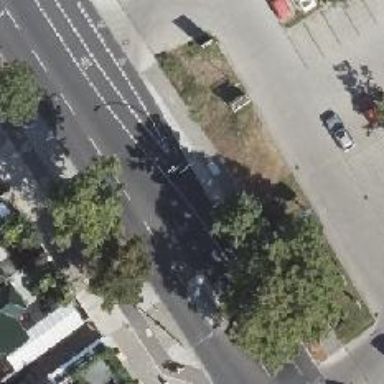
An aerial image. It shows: Primary highway with asphalt surface. It has sidewalks on both sides. There is cycle lane on the left and cycle track on the right.